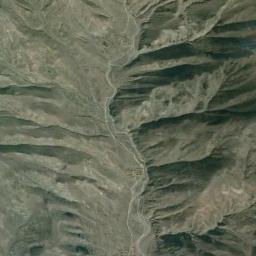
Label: mountain